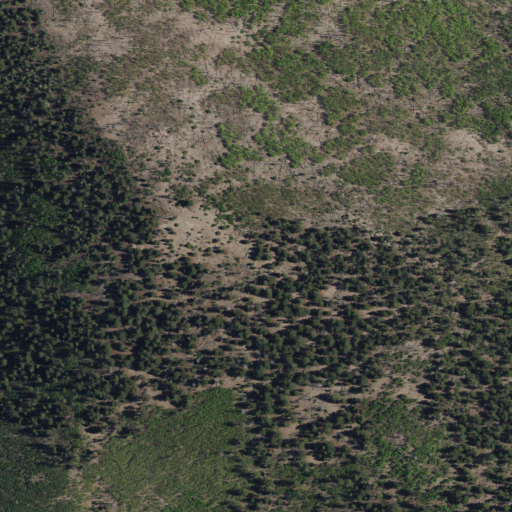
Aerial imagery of mountain in New Mexico named Blue Mountain containing evergreen forest, shrub, grassland, and mixed forest